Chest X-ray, PA view. Patient: 75 years old, sex F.
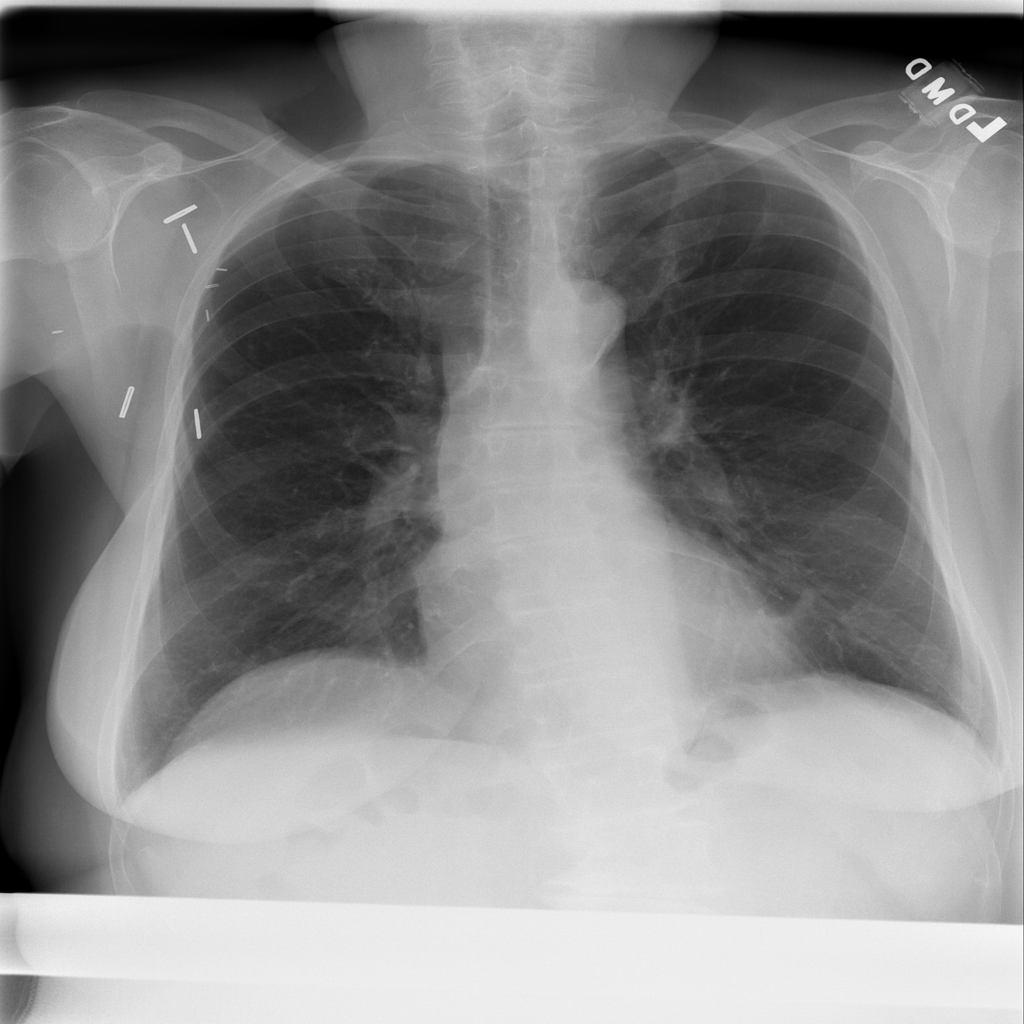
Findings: No Finding